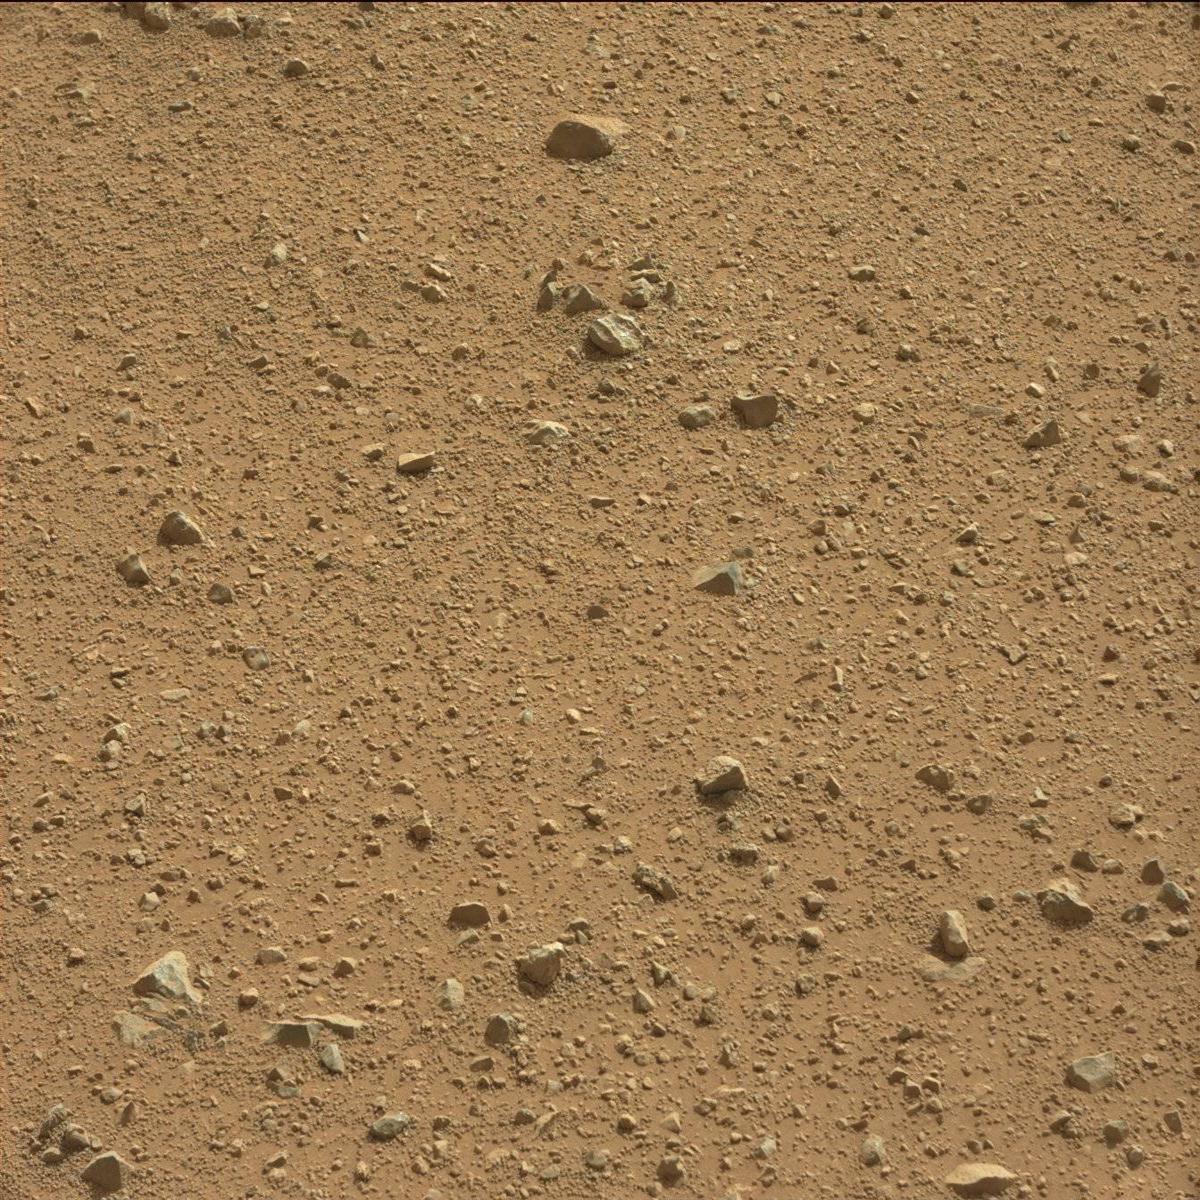
Terrain classes present: Bedrock, Rock, Sand / Soil